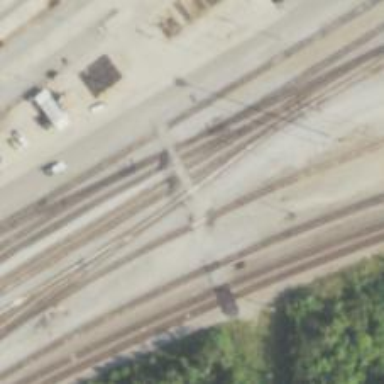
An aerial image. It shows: Crossing for the railway.